Field crop: maize
Growth stage: 2
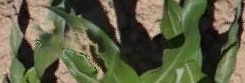
Species: maize